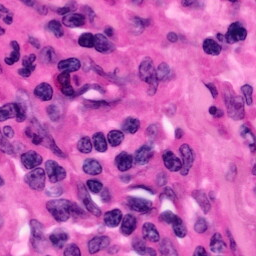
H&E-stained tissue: Pancreatic